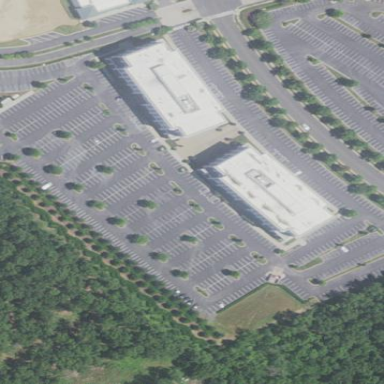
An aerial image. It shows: Commercial building.